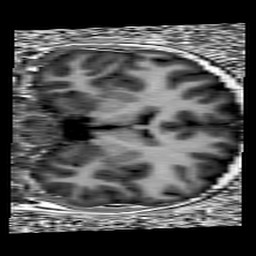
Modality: UNIT1
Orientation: coronal
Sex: male
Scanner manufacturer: siemens
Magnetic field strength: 3 T
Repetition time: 5 s
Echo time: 0.00355 s